Interaction volume radius: 10 \u00c5
Interaction volume height: 20 \u00c5
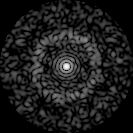
Disorder parameter: 0.8359